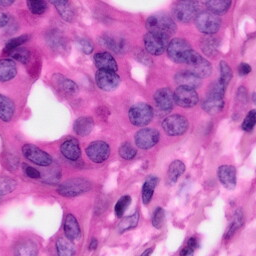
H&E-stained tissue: Pancreatic